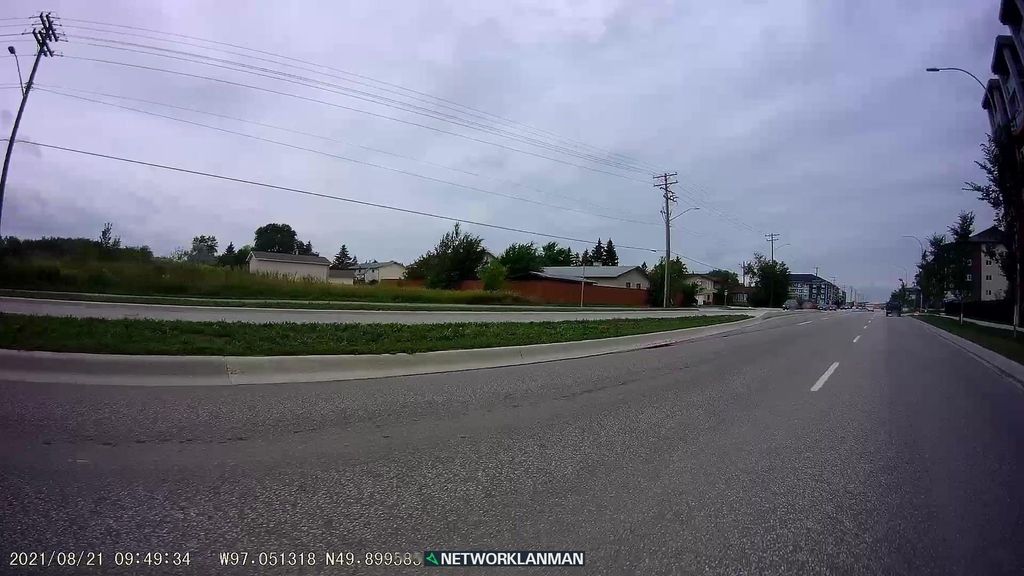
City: winnipeg